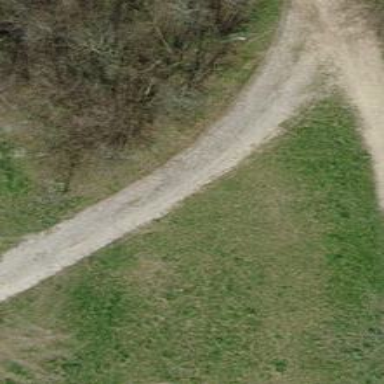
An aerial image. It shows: Dirt track road.